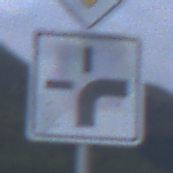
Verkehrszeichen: VerlaufVorfahrtsstrasse3
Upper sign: Vorfahrtsstrasse
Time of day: SunriseSunset
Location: Outdoor (Nature)
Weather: PartlyCloudy
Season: NotSpecified
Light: Natural